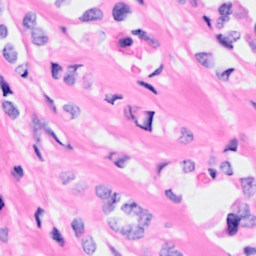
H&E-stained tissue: Breast